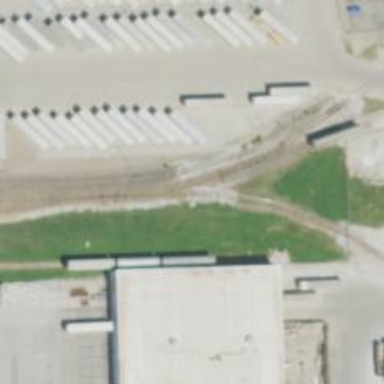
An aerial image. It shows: Trap point on the railway for derailing purposes.